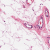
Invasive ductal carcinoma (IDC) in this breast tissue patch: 0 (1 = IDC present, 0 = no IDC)